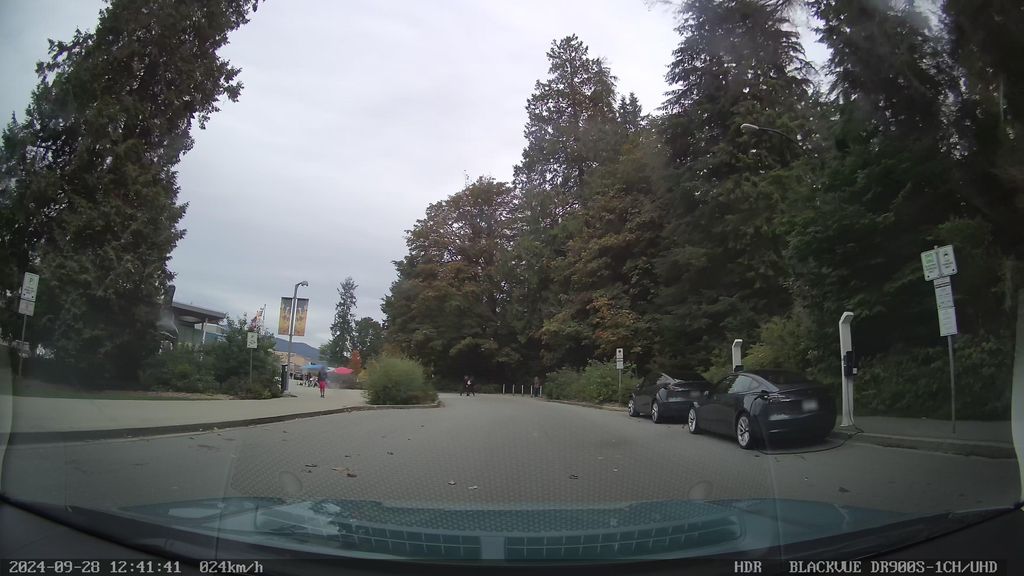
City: vancouver